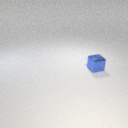
small blue metal cube